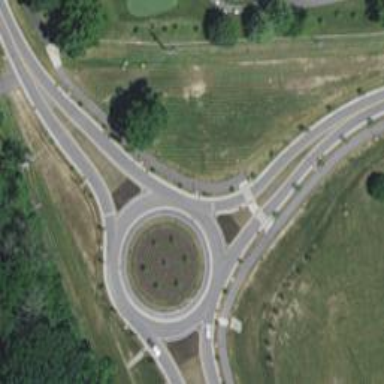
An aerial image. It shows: Tertiary road leading to roundabout junction.